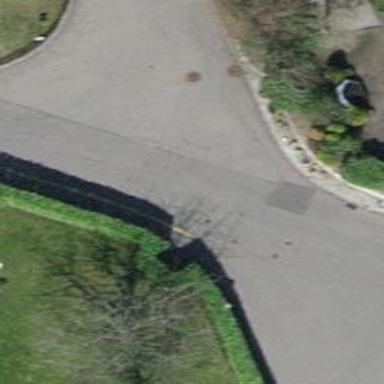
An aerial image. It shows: Hedge barrier.